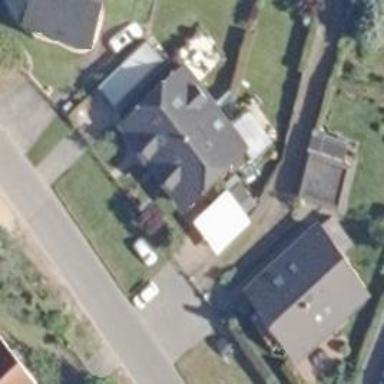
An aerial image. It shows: Simple house.